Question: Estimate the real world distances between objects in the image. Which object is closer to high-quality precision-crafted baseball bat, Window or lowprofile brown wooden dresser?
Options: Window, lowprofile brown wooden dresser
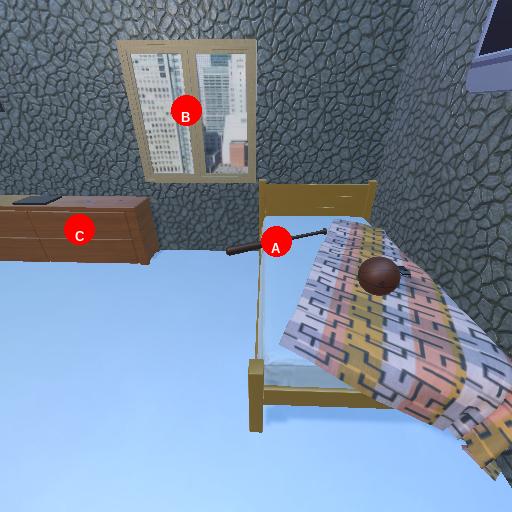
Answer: Window